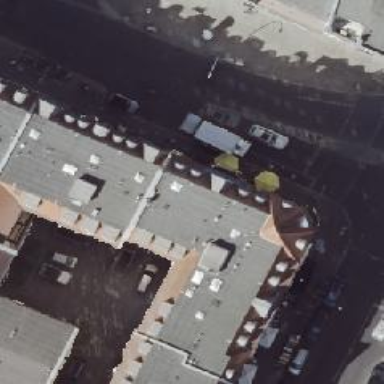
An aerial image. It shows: Pub.